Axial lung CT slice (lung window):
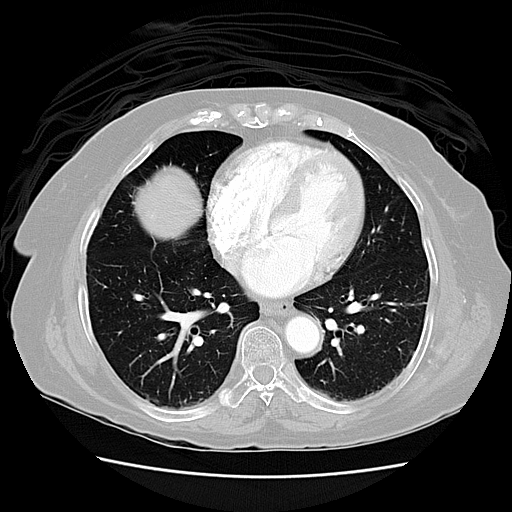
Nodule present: no